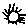
Label: sun